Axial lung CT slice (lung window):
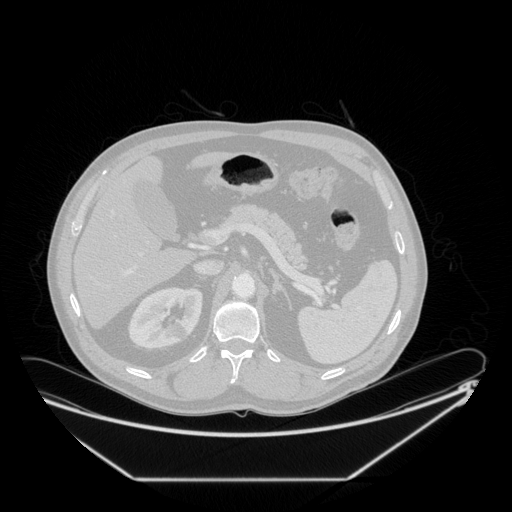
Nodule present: no